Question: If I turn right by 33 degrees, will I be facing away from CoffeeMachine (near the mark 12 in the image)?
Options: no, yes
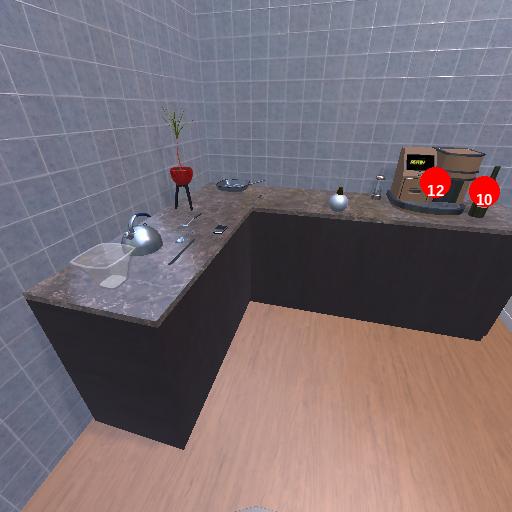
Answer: no